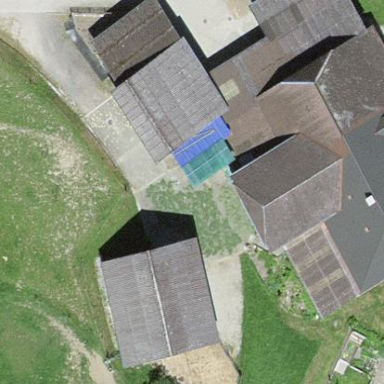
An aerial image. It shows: Shed building.